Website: bh-photo
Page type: address-validator
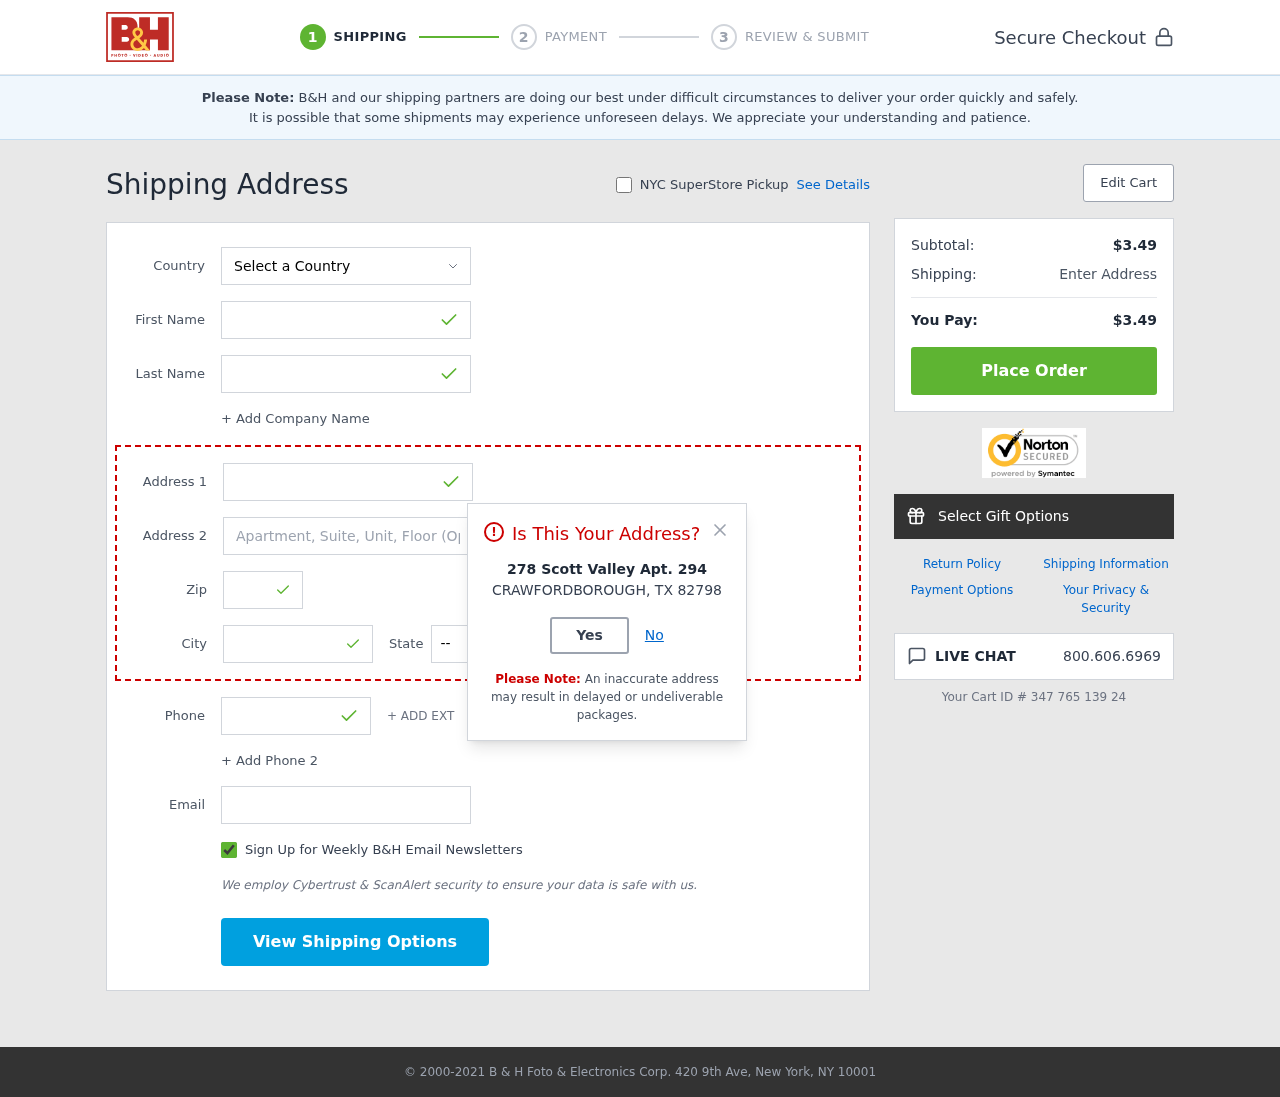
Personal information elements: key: PII_CITY
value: Crawfordborough
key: PII_COUNTRY
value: United States
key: PII_EMAIL
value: monicagarcia@yahoo.com
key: PII_FIRSTNAME
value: Monica
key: PII_LASTNAME
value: Garcia
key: PII_PHONE
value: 8838845557
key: PII_POSTCODE
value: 82798
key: PII_STATE_ABBR
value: TX
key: PII_STREET
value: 278 Scott Valley Apt. 294
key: PII_STREET2
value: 7606 Martinez Court
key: PII_CITY_MODAL
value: CRAWFORDBOROUGH
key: PII_POSTCODE_FULL
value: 82798
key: PII_POSTCODE_NUMERIC
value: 82798
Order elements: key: ORDER_SUBTOTAL
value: $3.49
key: ORDER_TOTAL
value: $3.49
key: ORDER_ID
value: Your Cart ID # 347 765 139 24